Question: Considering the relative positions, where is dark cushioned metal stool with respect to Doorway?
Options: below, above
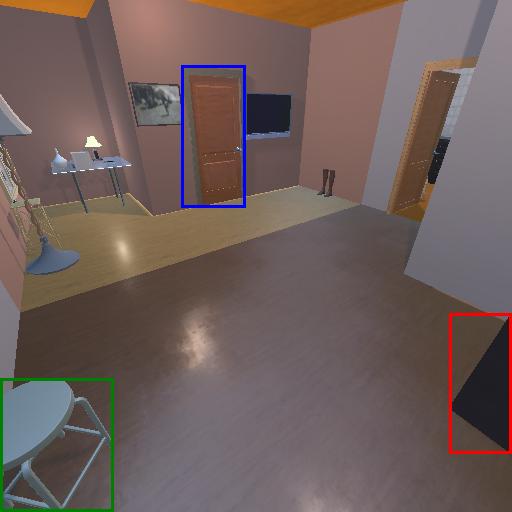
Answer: below